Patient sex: F
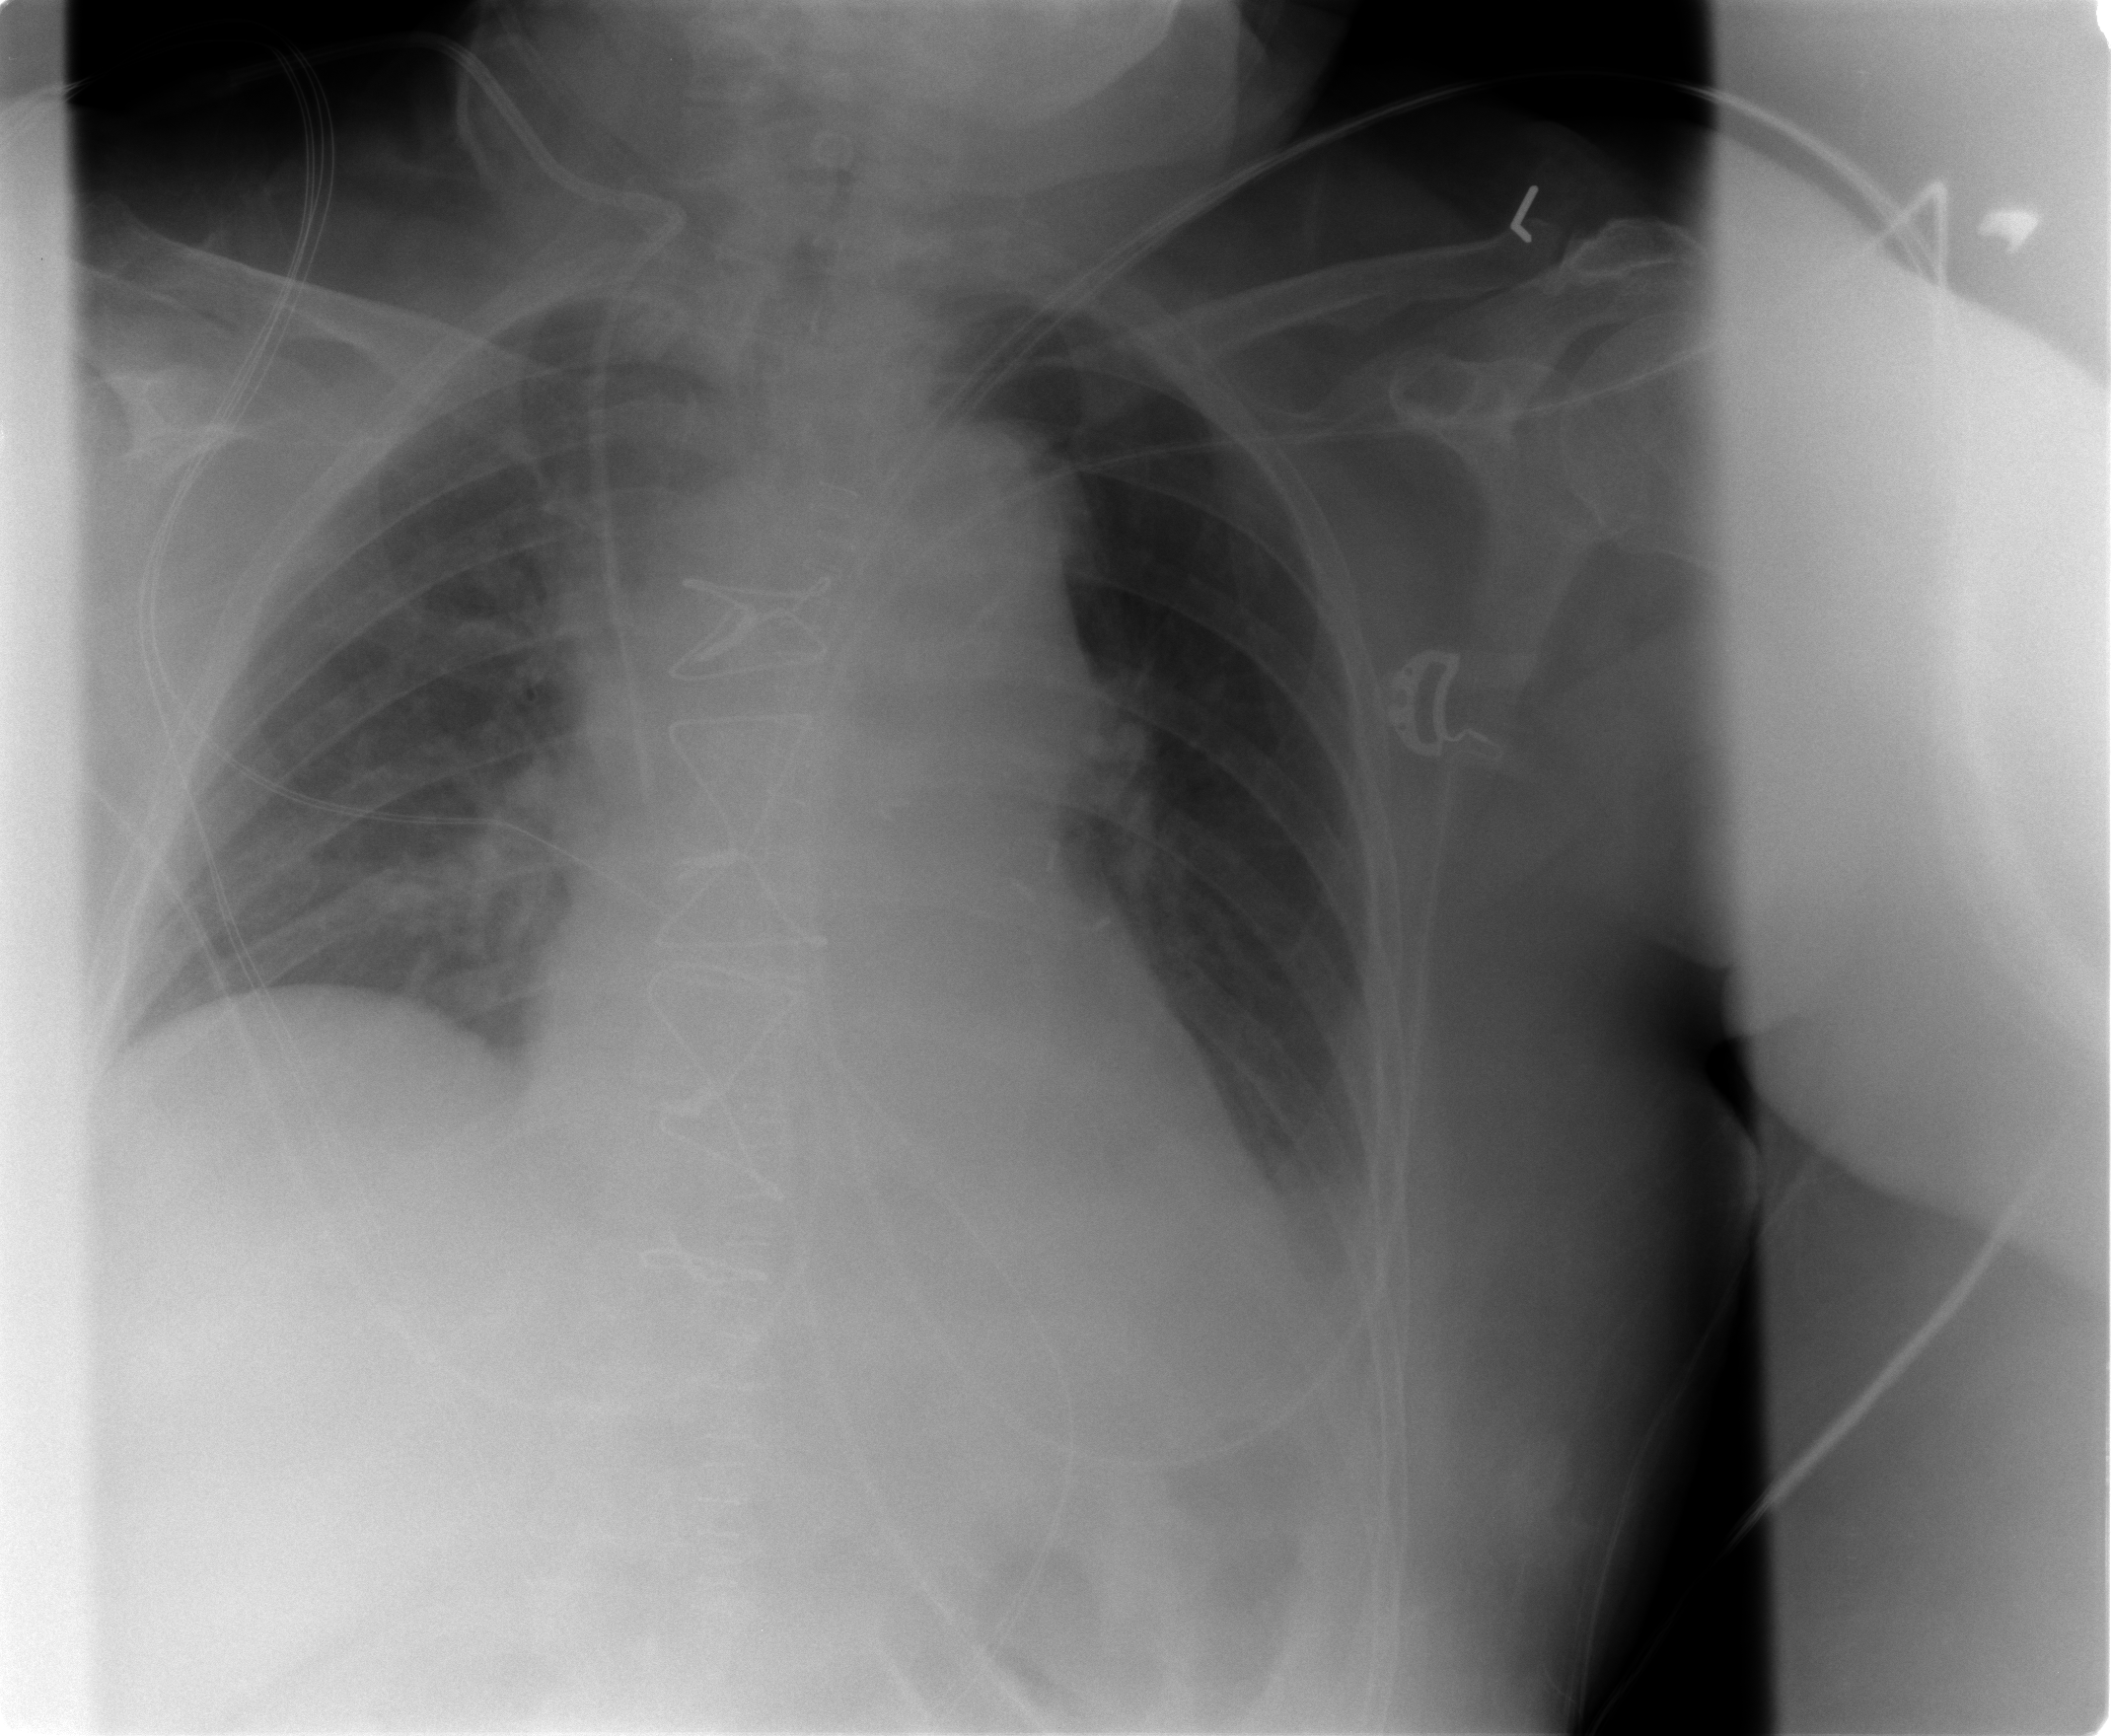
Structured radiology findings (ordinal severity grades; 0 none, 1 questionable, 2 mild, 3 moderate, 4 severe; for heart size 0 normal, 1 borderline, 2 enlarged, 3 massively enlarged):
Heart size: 2
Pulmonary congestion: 0
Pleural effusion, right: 0
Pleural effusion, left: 2
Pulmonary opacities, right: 0
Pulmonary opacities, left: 0
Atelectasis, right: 0
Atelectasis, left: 0